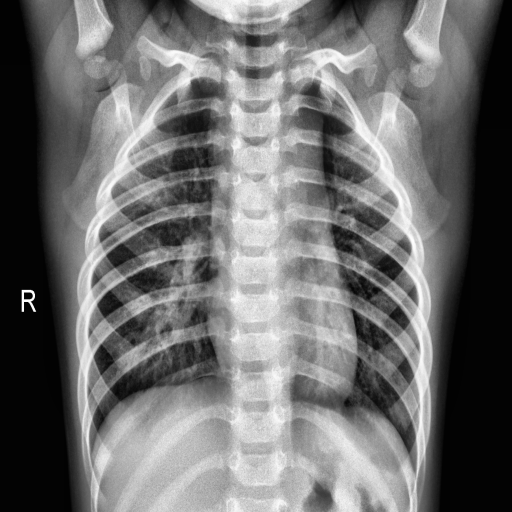
Finding: NORMAL